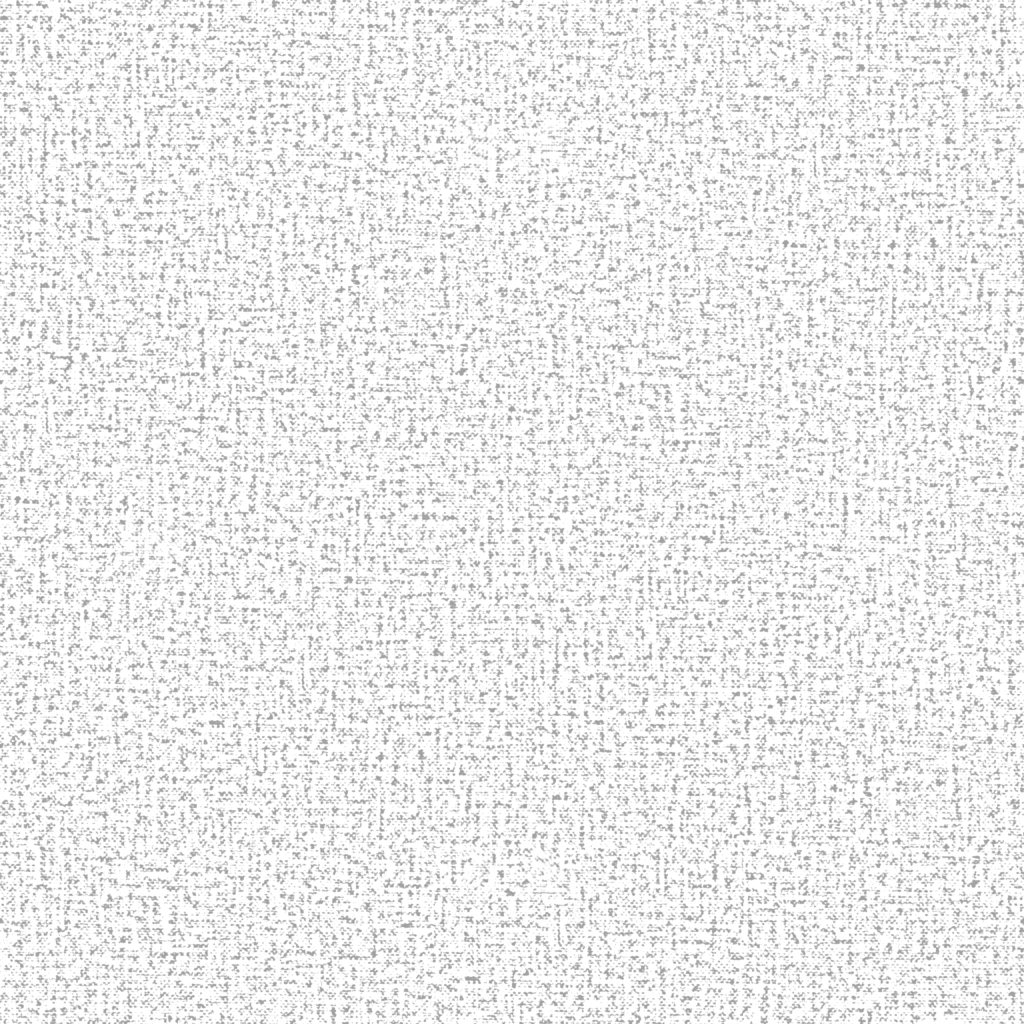
Texture map type: AmbientOcclusion